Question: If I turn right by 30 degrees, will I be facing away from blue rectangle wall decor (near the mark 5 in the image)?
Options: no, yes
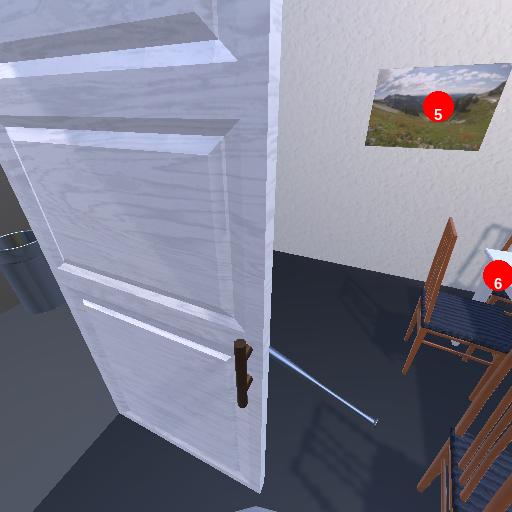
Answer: no